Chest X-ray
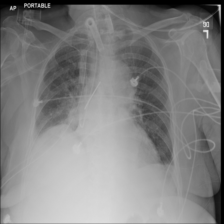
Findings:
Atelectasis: negative
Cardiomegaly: negative
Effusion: negative
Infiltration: negative
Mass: negative
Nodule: negative
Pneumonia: negative
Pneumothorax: negative
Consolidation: negative
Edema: negative
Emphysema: negative
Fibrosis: negative
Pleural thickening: negative
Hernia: negative